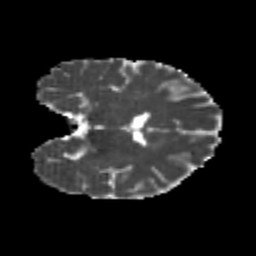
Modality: MD
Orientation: coronal
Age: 21
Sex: male
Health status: healthy
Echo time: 0.074 s